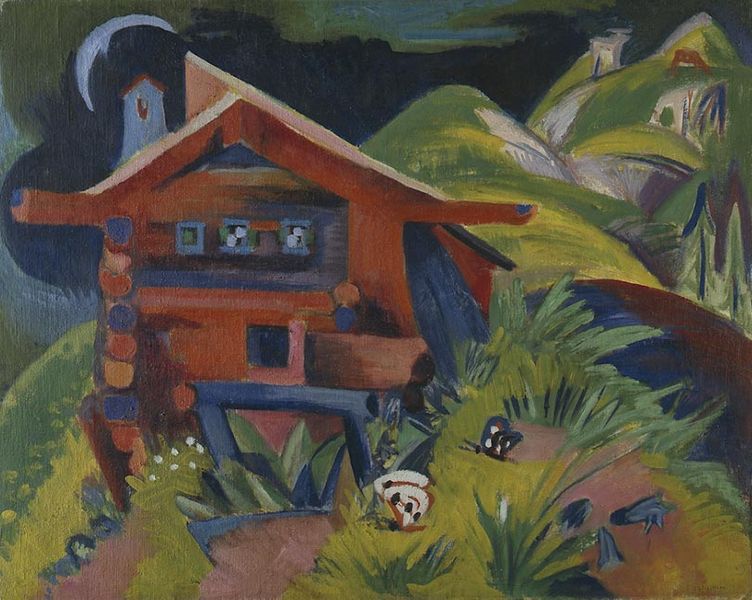
Titel: Alphütte
Künstler: Ernst Ludwig Kirchner
Standort: Karlsruhe
Institution: Staatliche Kunsthalle Karlsruhe
Schlagwörter: berg, blau, dunkel, felsen, gemälde, himmel, weiß, wolken, bäume, gelb, grün, kirchner, landschaft, abend, blume, blumen, braun, bunt, fenster, grau, holz, nacht, orange, schwarz, tisch, tür, dach, gebäude, gras, haus, rot, tier, tiere, weg, wiese, zaun, expressionismus, flächig, malerei, muster, steine, bild, öl, erde, häuser, hügel, natur, strauch, einsam, hütte, rauch, sträucher, wege, boden, pflanze, pflanzen, rosa, wald, kamin, pferd, schornstein, balkon, farbig, fassade, abstrakt, berge, farben, fläche, flächen, gebirge, gipfel, modern, giebel, mauer, farbe, kuh, alm, naiv, tannen, querformat, melancholie, balken, striche, katze, mond, alpen, mondsichel, nachts, sichel, tanne, malen, pinsel, insekten, schmetterling, reh, glöckchen, holzhütte, balu, enzian, schmetterlinge, falter, blauer reiter, holzhaus, moderne kunst, blockhaus, die brücke, glockenblume, first, marc, schwarzwald, osterglocken, alphütte, davos, abnehmend, merge, abnehmender mond, hübel, gebirge#, rot#, #fassade, querforamt, fassaade, campendonck, schneeglocken, blickhaus